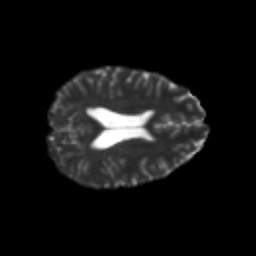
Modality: T2w
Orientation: axial
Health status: healthy
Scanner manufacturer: philips
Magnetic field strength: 3 T
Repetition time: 6.964 s
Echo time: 0.092 s